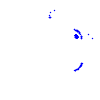
Particle: pion